Question: I need a Django model where a 'User' can have a 'Function' with any number of 'Organisations'. His permissions (change, view, delete) with the organization are determined by his 'Role'. I am pretty sure I only need an "admin" and a "member" role.
This would require row-level permissions, so I decided to go with django-guardian. I am having trouble choosing the proper model design. These are the alternatives

would have the advantage of creating new roles, but I don't think I need that. Also I can enforce 'unique_together' so that a User can only have 1 function at every company. Would I set the 'can_change' permission at the 'Role' and infer the row level permission based on the relation between 'User' and 'Organization'? The would mean I do not even need django-guardian, right?
looks much simpler, but maybe that is deceptive. The permissions would have to be set as soon as a 'User' is added to an 'Organization' and are definitely row-level.
What is the right strategy here?
To clarify: in both cases a user can be an admin of one organization and simply a member of another organization.
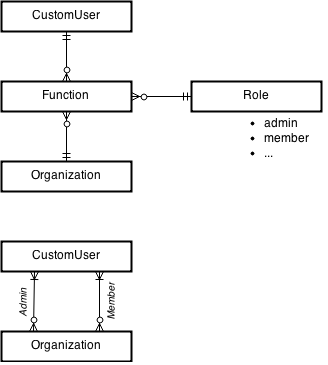
Answer: Use the Party Model.
A user is not a person, it's a user. Person and organization are parties. A party hasOne (or no) user.
A person hasMany (many2many) relationships with an organization:
Individual -< Relationship >- Organization
Organizations can have relationships with each other too.